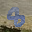
Label: 8